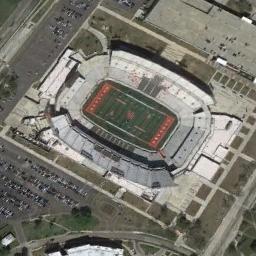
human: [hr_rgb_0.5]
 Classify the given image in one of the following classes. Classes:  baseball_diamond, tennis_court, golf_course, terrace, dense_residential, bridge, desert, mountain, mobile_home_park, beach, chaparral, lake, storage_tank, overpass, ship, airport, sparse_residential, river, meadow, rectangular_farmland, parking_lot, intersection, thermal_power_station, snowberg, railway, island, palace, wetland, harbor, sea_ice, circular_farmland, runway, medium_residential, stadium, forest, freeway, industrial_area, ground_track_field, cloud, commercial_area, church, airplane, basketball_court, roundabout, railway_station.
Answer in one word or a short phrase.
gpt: stadium